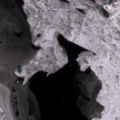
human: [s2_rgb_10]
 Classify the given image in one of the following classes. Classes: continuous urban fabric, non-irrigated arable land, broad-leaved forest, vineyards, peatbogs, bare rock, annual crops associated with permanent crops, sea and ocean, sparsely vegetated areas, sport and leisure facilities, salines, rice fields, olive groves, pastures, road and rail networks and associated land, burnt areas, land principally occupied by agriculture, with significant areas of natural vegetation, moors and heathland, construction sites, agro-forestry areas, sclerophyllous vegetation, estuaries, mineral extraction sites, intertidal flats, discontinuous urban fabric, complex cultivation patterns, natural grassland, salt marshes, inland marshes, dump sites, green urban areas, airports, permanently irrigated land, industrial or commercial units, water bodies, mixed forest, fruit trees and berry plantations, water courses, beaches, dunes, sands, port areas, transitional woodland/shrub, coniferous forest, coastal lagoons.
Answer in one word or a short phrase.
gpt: sea and ocean